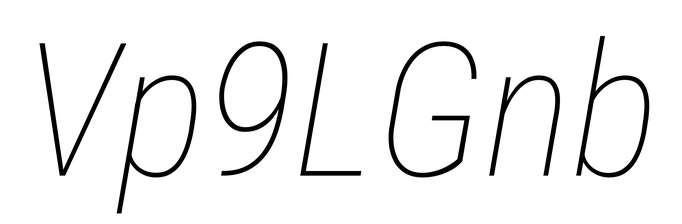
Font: Roboto-Italic_Condensed_Thin_Italic